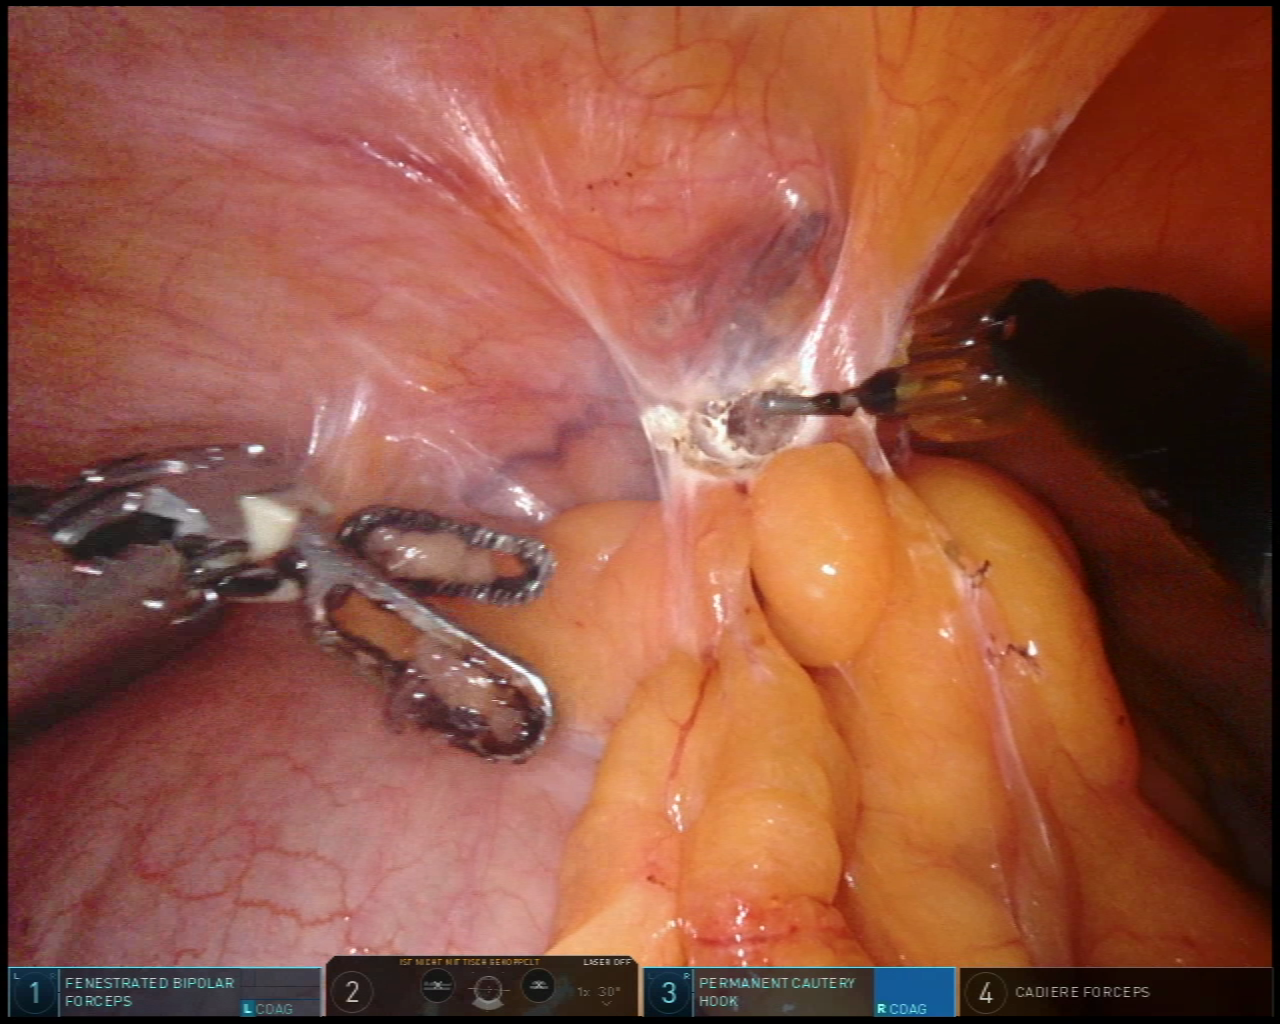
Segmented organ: colon
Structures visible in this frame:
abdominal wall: yes
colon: yes
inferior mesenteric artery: no
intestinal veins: no
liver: no
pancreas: no
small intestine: no
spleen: no
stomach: no
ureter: no
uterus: no
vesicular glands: no